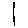
Label: line